Interaction volume radius: 5 \u00c5
Interaction volume height: 25 \u00c5
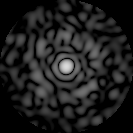
Disorder parameter: 0.8617